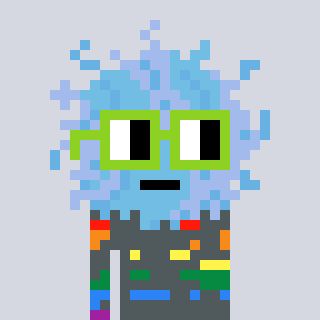
a pixel art character with square light green glasses, a lint-shaped head and a yellow-colored body on a cool background